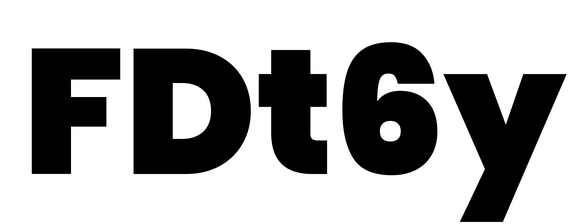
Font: Poppins-Black